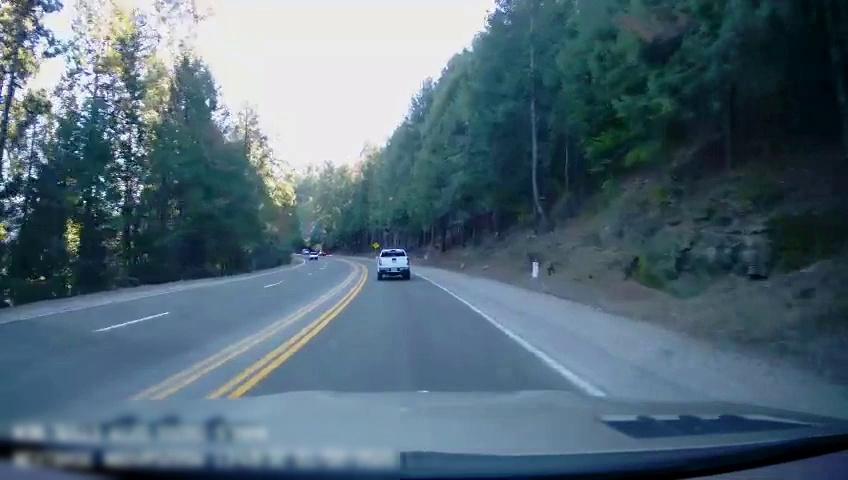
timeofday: Day
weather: Sunny
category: Drivable Space
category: Vehicles | SUV
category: Vehicles | Truck
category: Lanes | Alternate Lane
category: Lanes | Current Lane
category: Lanes | Current Lane
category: Lanes | Opposite Lane
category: Lanes | Opposite Lane
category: Lanes | Opposite Lane
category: Lanes | Opposite Lane